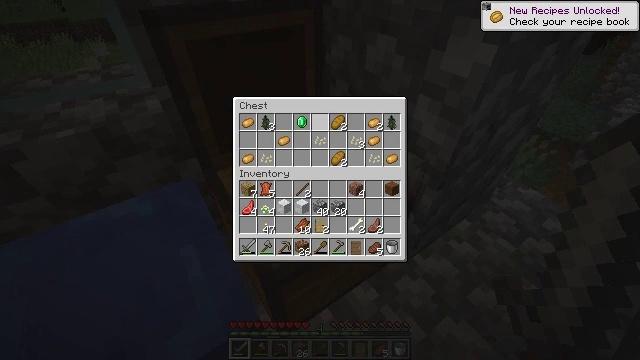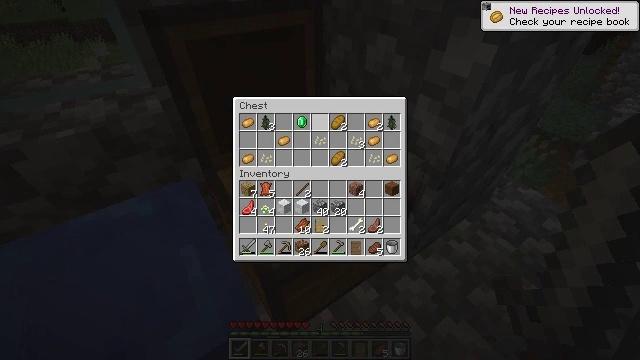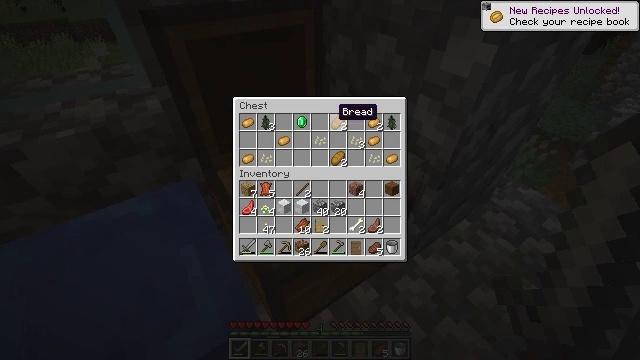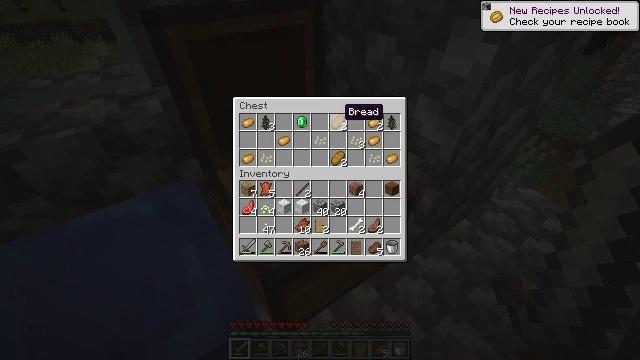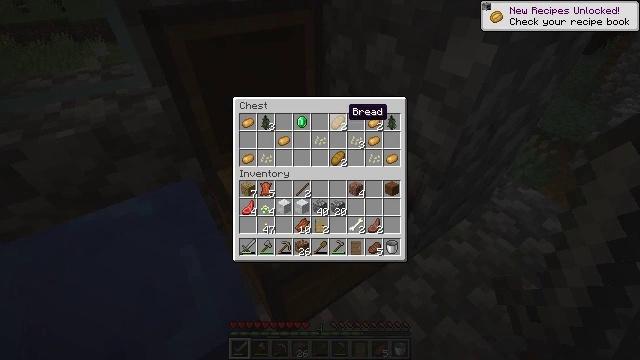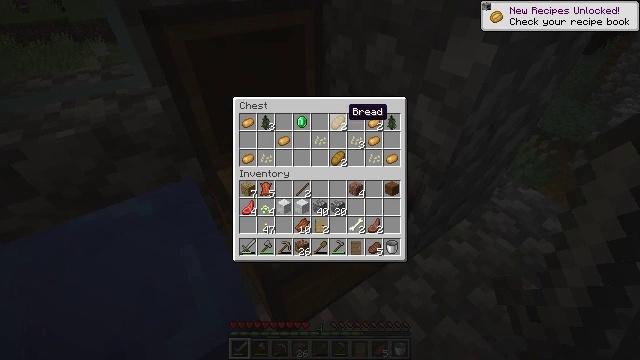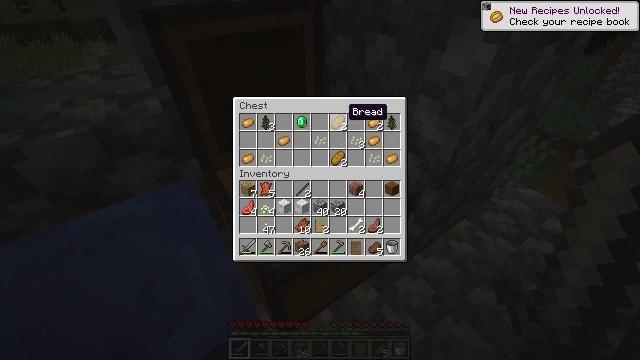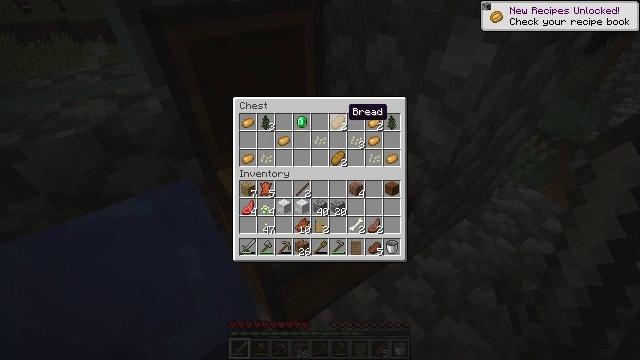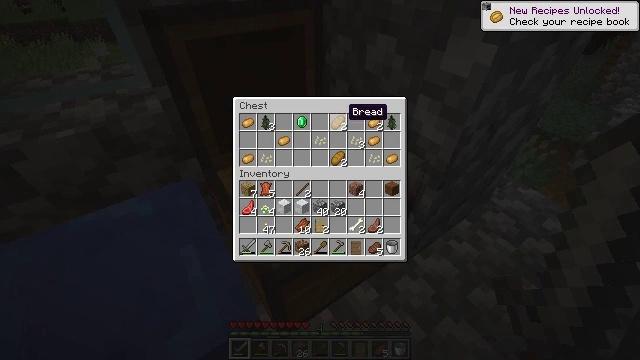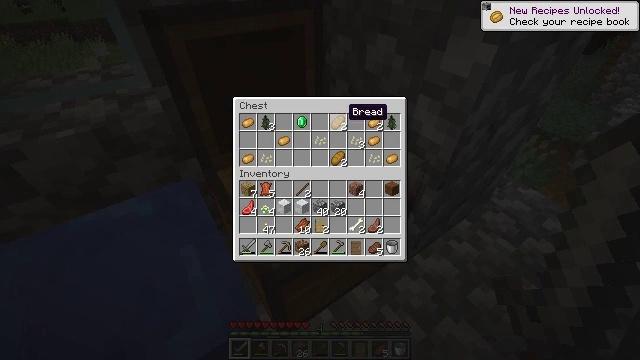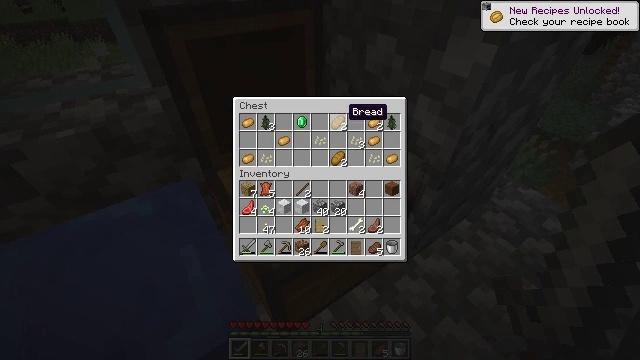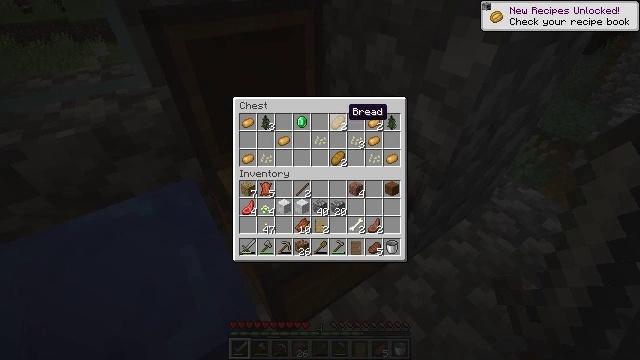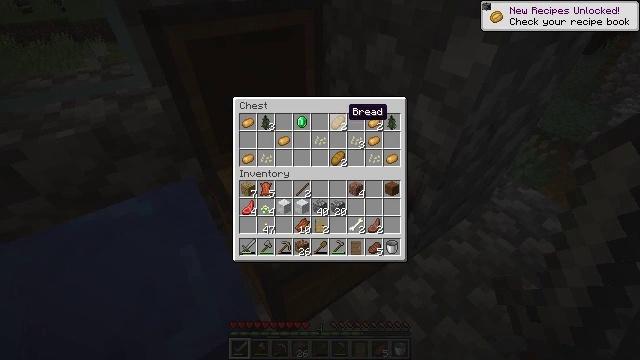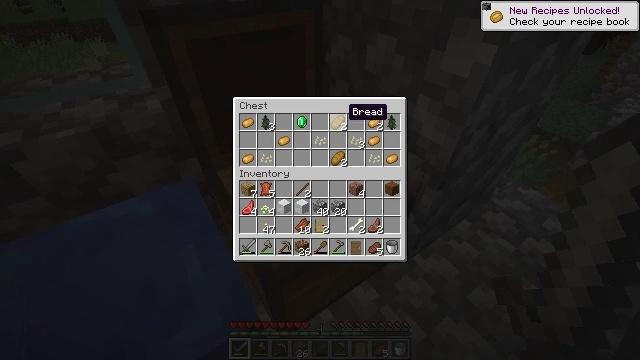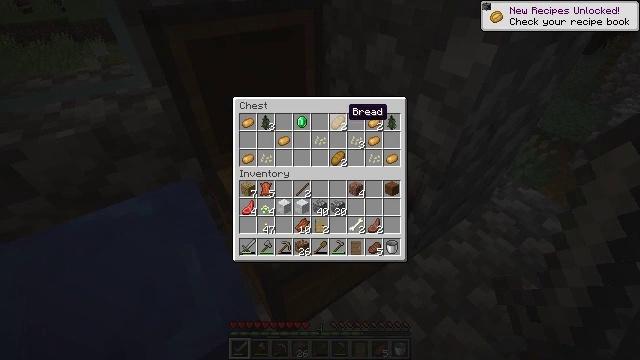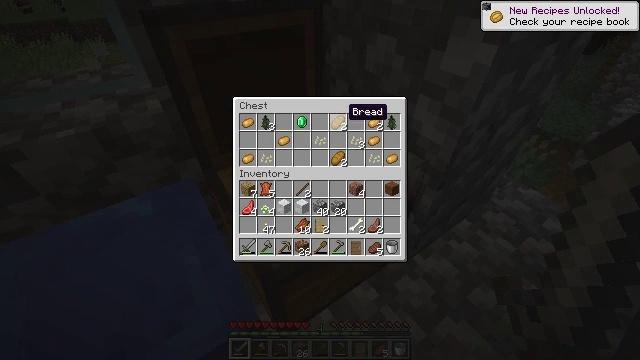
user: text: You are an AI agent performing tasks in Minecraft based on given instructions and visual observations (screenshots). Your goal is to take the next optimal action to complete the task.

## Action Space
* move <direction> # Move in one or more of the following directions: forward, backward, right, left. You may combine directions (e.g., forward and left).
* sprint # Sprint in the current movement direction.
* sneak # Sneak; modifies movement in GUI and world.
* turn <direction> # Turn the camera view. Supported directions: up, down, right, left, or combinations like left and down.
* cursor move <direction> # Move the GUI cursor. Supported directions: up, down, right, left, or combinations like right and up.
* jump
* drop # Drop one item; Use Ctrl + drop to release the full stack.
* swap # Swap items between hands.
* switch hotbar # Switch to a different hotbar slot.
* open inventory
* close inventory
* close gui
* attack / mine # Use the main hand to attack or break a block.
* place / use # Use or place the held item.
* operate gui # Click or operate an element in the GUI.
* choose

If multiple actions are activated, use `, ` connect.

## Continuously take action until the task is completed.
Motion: motion action
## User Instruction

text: Harvest the spruce door from its frame.
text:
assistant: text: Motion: cursor move right
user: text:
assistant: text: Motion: no_op
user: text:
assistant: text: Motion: no_op
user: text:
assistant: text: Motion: no_op
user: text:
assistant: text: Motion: no_op
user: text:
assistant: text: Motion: no_op
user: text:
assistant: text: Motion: no_op
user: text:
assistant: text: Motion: no_op
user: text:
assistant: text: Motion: no_op
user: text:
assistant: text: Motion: no_op
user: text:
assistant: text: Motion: no_op
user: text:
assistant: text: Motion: no_op
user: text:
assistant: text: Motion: no_op
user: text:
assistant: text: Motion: no_op
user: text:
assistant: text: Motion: no_op
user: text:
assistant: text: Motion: operate gui
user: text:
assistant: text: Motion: operate gui
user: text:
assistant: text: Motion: operate gui
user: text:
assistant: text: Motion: cursor move down
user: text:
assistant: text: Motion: cursor move right and down
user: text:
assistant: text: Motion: cursor move right and down
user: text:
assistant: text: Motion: cursor move right and down
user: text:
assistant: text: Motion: cursor move down
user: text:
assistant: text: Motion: no_op
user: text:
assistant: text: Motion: cursor move down
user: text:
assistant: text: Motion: no_op
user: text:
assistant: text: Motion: no_op
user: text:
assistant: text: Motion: no_op
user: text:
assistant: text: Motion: no_op
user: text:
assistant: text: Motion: no_op